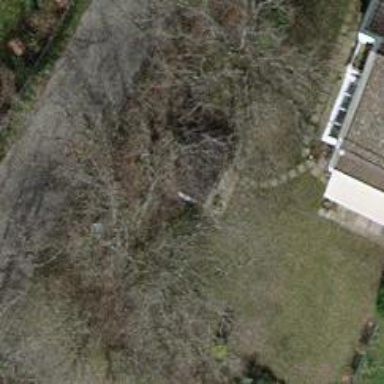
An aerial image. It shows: Evergreen needle-leaved tree.